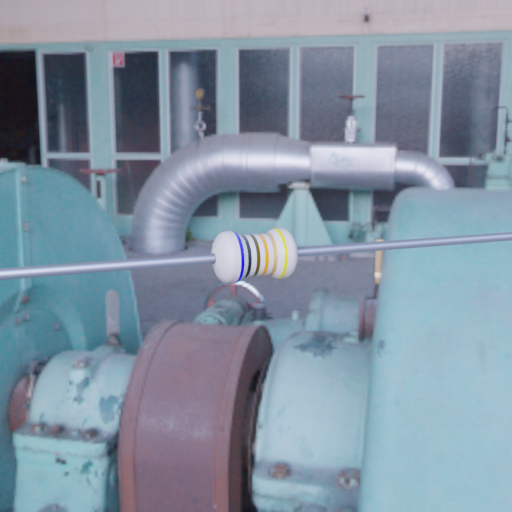
Resistor colour bands (in order): blue, black, brown, orange, gold, yellow